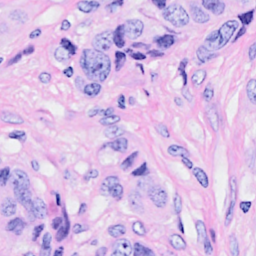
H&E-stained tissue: Breast